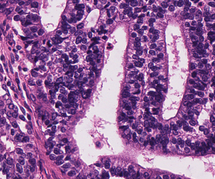
Tumor epithelial tissue: yes
Tumor-associated stroma tissue: yes
Normal tissue: no